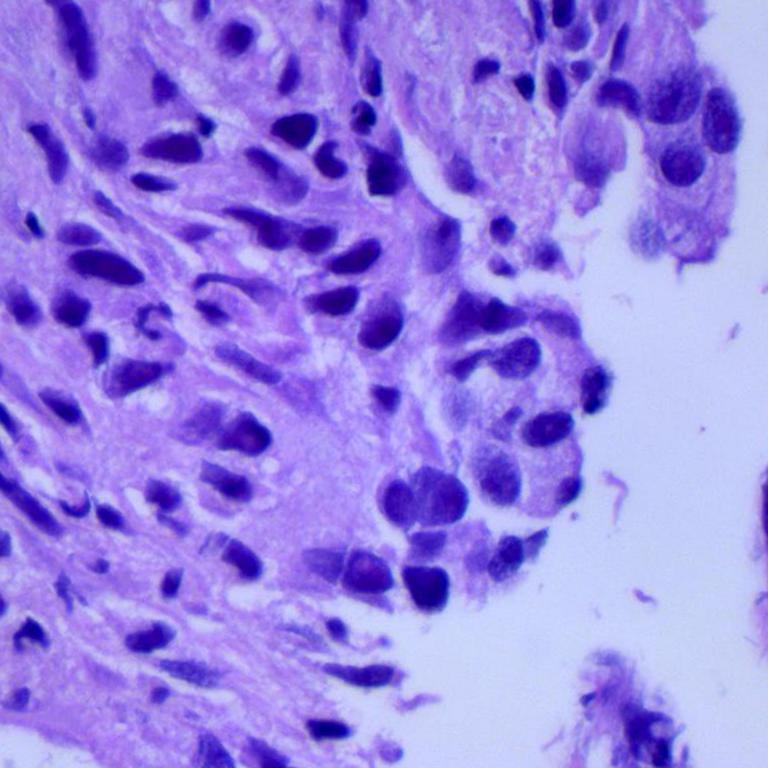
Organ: lung
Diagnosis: adenocarcinomas